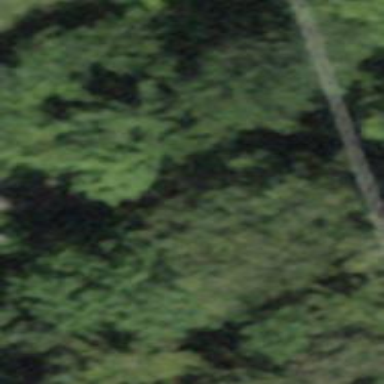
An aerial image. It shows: Bench.